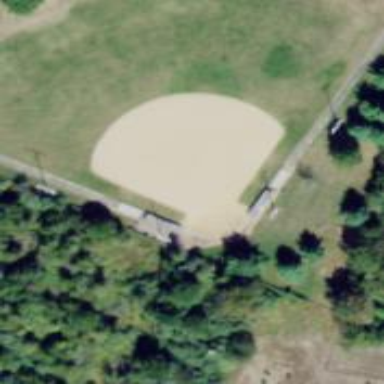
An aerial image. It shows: Baseball pitch for leisure land.